Question: Trying to post image with additional data.
IOS code:
'''
NSMutableDictionary *params = [NSMutableDictionary dictionary];
[params setValue:userID forKey:@"userid"];
[params setValue:sessionID forKey:@"sessionid"];
CWNetworkOperation *operation = [self operationWithURL:url httpMethod:@"POST" params:params];
NSData *imageData = UIImageJPEGRepresentation(image, 0.8f);
[operation setData:imageData forKey:@"photo" mimeType:@"image/jpeg" fileName:@"image.jpg"];
'''
Can add userid and sessionid as org.apache.http.NameValuePair
to org.apache.http.client.methods.HttpPost, but adding "photo" key with encoded to base64 string image byte array value doesn't give positive result.
Sniffer screen:

How to make the same in java?
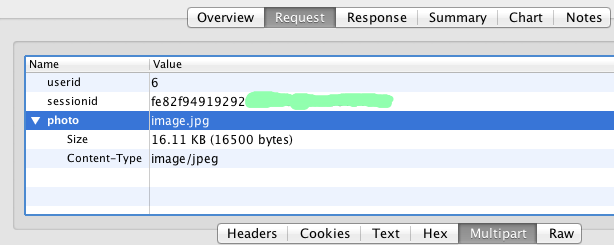
Answer: I ran into the same problem when porting my app to android. I ended up using the apache networking libraries as described in this article. This has all the info needed for a multi-form POST. I can't remember where I download the the JAR files off apache's website but I ran across this:
<URL>
Should give the general idea on what to do.